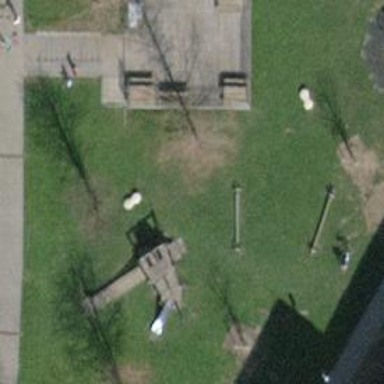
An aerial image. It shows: Playground area for leisure activities on the land.